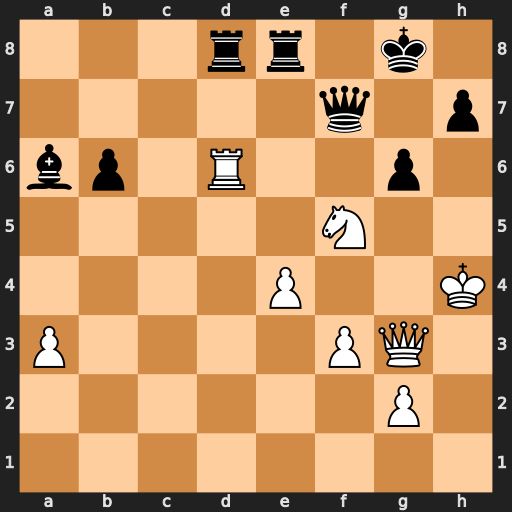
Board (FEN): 3rr1k1/5q1p/bp1R2p1/5N2/4P2K/P4PQ1/6P1/8
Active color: w
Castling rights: -
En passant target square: -
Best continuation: Nh6+ Kf8 Nxf7